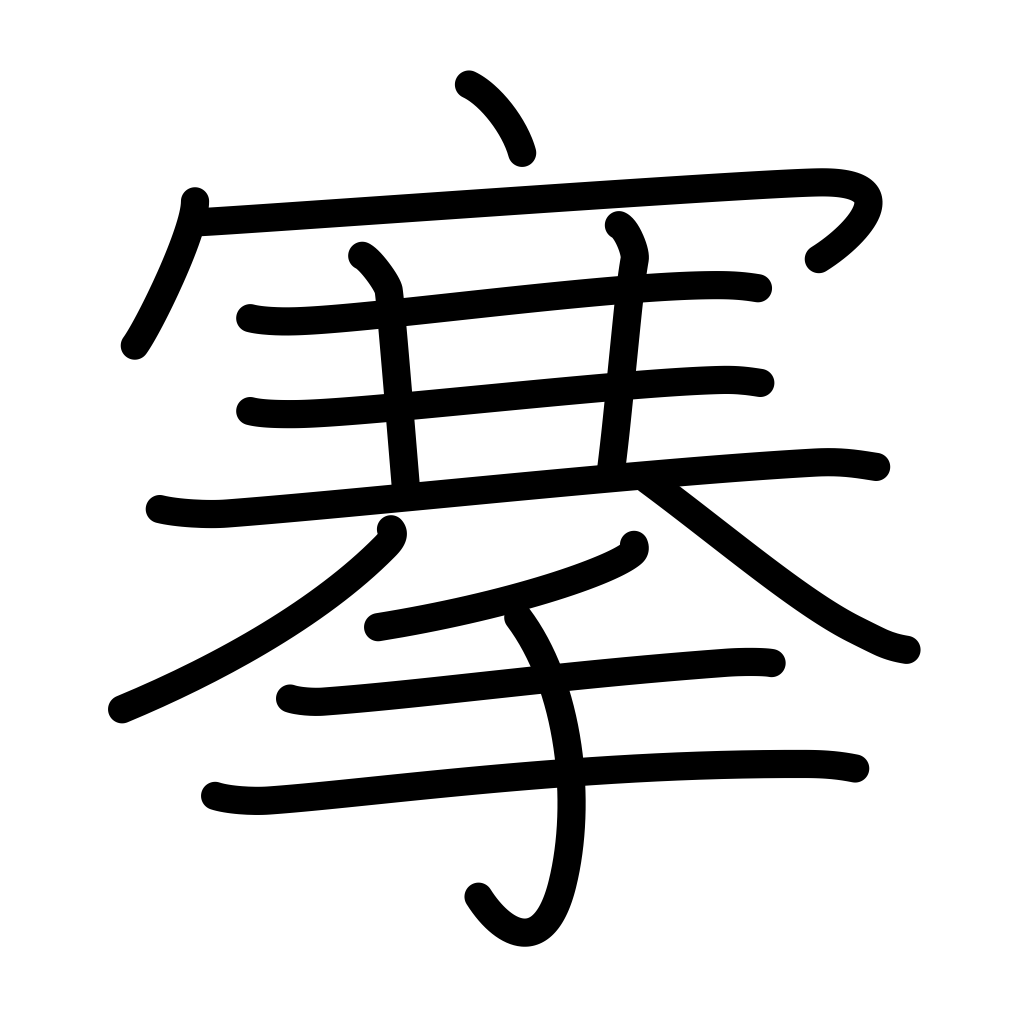
Meaning: take, hoist, pull out, shrink